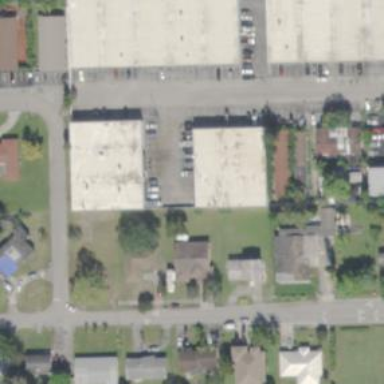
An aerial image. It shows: Warehouse building adjacent to sports center focused on athletics activities.